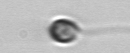
Label: flagellate